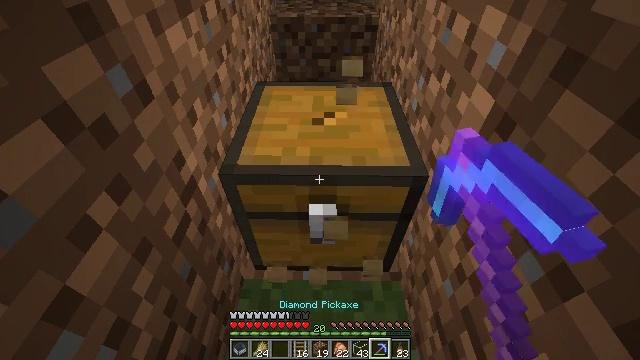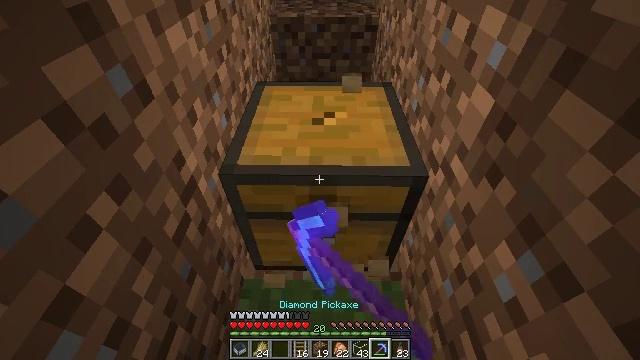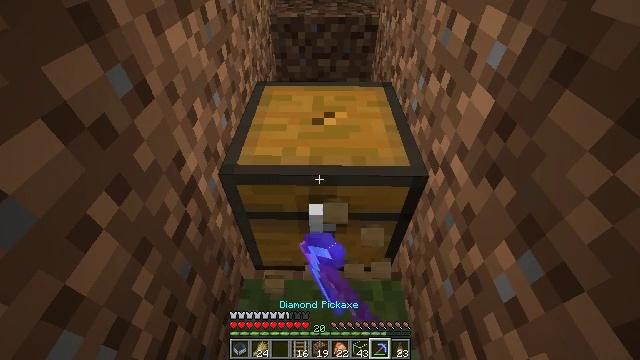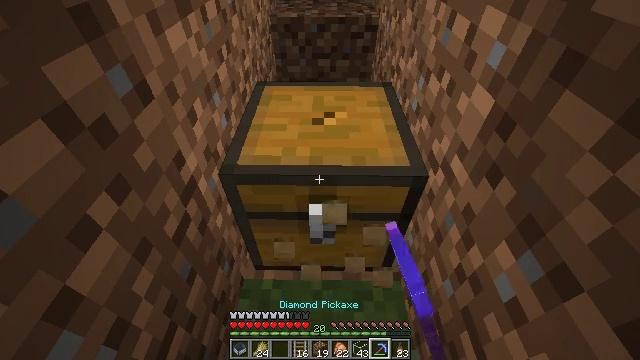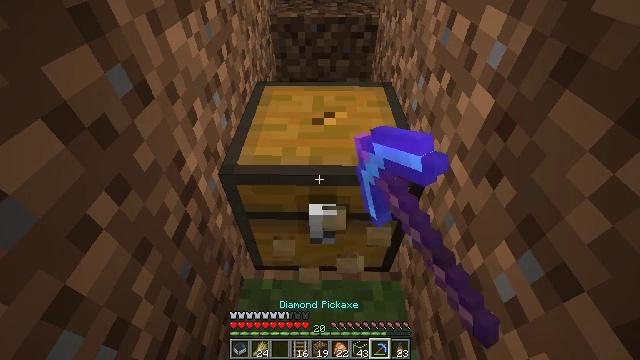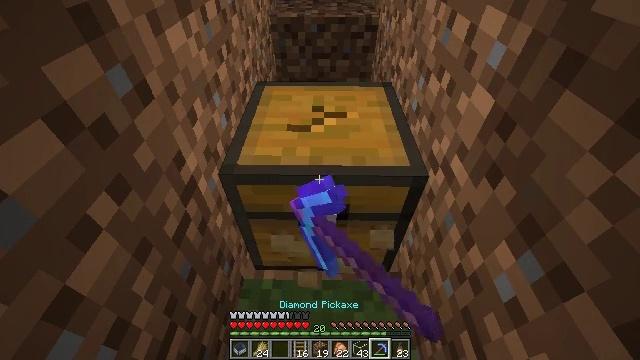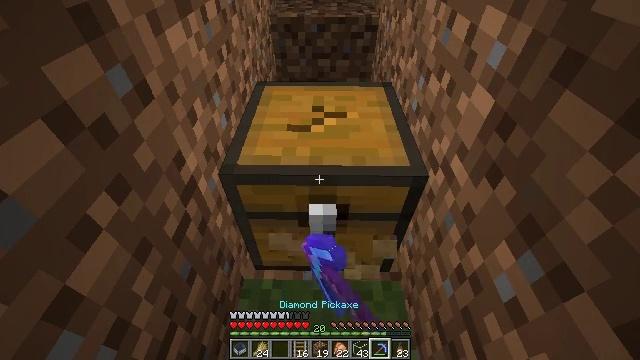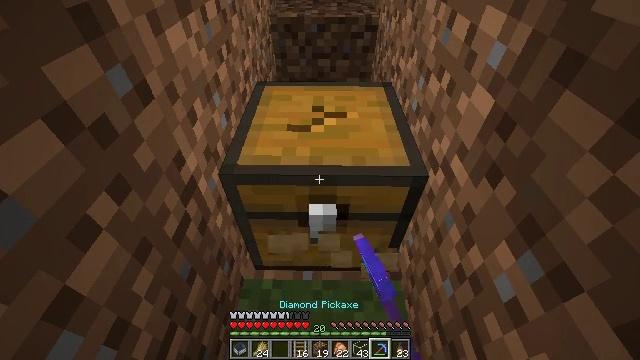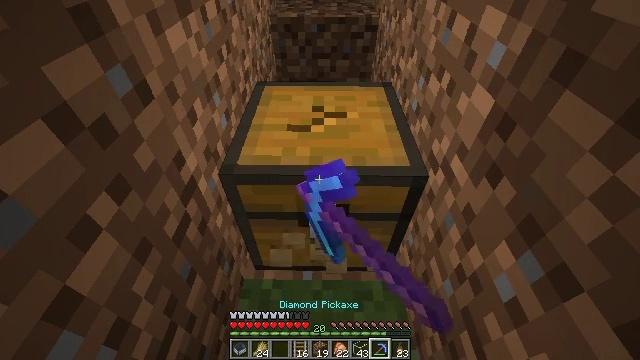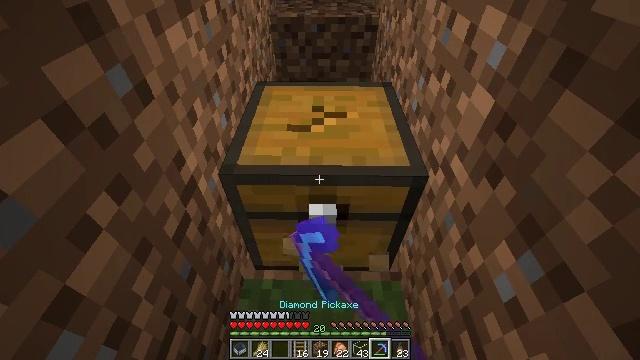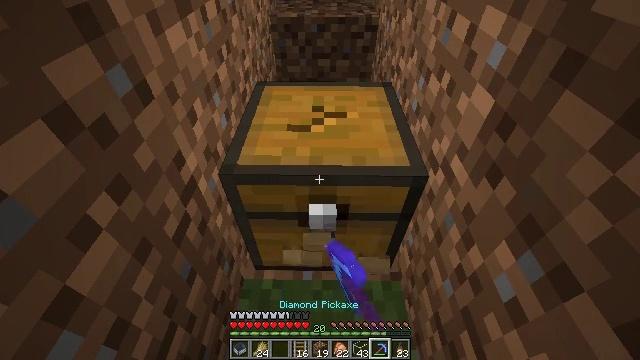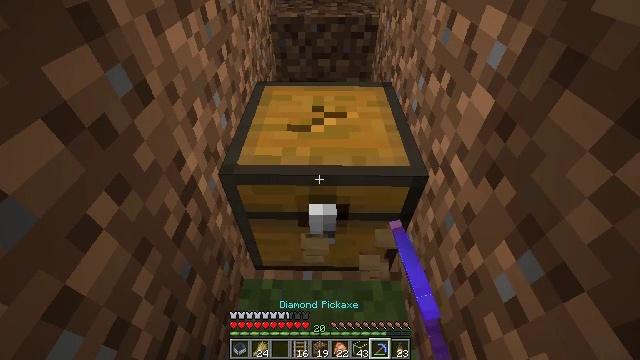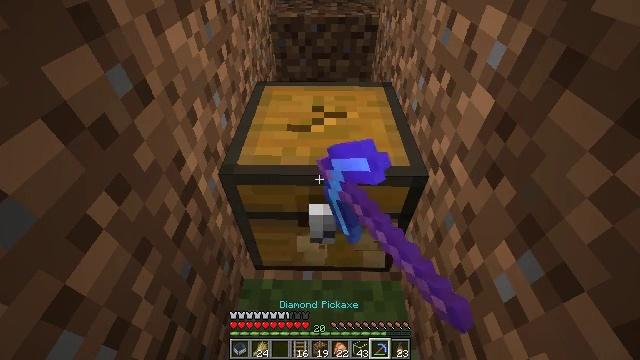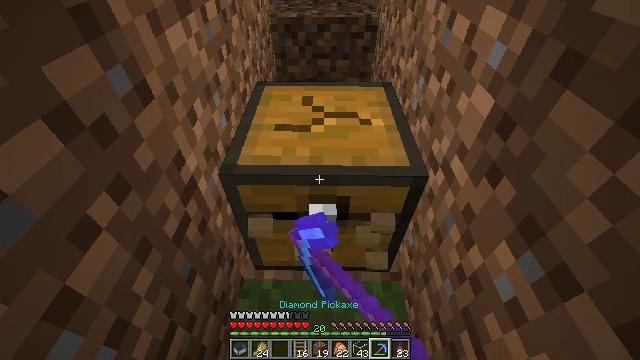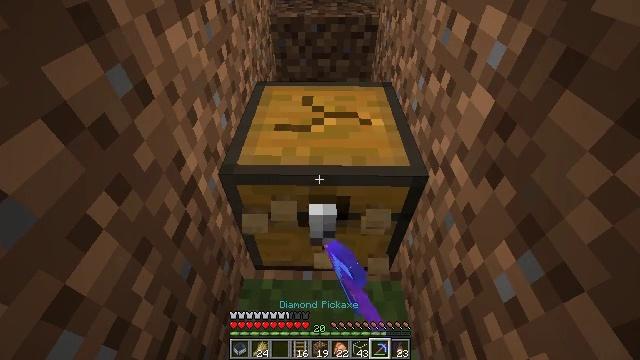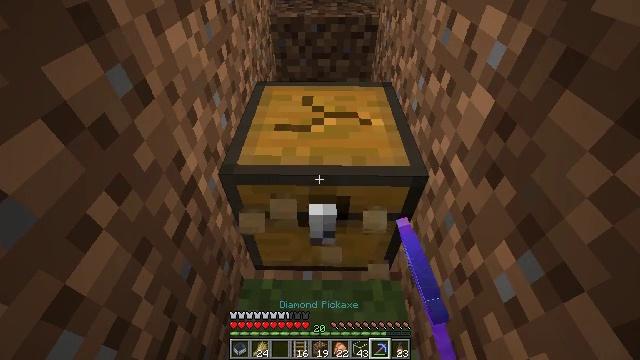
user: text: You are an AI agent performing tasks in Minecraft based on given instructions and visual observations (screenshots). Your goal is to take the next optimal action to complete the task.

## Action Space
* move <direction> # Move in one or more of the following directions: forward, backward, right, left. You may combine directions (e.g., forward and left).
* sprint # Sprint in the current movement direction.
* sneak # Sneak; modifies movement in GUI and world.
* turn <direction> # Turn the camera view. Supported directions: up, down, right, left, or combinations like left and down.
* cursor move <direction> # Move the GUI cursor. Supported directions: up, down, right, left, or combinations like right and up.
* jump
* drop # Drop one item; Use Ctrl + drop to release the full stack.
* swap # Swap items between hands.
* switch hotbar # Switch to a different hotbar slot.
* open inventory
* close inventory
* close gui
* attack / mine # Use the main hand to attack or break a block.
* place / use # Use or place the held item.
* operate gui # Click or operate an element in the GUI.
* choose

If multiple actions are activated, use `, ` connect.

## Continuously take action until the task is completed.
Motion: motion action
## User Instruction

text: Mine the chest to collect it.
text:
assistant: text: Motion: attack / mine
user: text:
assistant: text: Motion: attack / mine
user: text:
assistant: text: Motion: attack / mine
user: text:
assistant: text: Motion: attack / mine
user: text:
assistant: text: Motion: attack / mine
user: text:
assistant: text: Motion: attack / mine
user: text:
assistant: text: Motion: attack / mine
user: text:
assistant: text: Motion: attack / mine
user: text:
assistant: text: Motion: attack / mine
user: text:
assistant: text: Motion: attack / mine
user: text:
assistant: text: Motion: attack / mine
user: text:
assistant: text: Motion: attack / mine
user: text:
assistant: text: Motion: attack / mine
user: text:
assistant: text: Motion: attack / mine
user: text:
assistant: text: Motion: attack / mine
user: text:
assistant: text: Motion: attack / mine
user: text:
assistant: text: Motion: attack / mine
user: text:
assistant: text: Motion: attack / mine
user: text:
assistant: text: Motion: attack / mine
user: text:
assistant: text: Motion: attack / mine
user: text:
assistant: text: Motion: attack / mine
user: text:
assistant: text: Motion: attack / mine
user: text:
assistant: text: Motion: attack / mine
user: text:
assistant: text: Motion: attack / mine
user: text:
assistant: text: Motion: attack / mine
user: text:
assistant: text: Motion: no_op
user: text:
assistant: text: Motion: no_op
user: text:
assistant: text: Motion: no_op
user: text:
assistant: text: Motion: no_op
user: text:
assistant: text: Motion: no_op